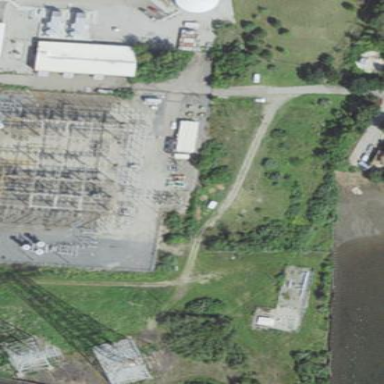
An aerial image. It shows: Outdoor substation at the transmission level.